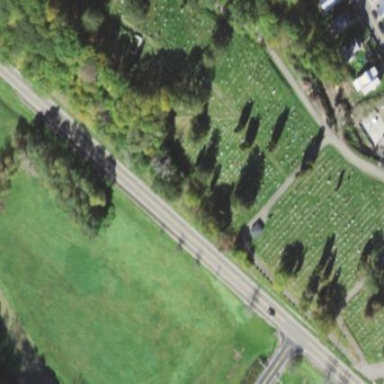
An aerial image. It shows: Cemetery.